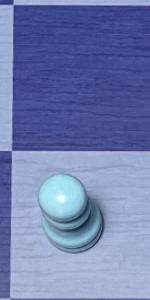
Label: Pawn_White